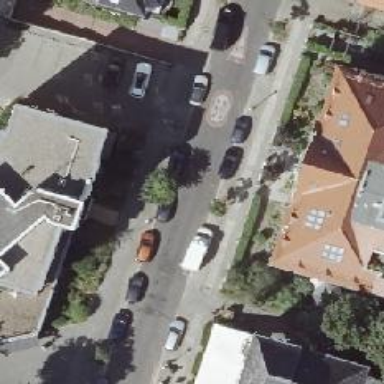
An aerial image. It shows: Residential road with asphalt surface and sidewalks on both sides. There is opposite cycleway. The parking orientation is parallel with half on the kerb.